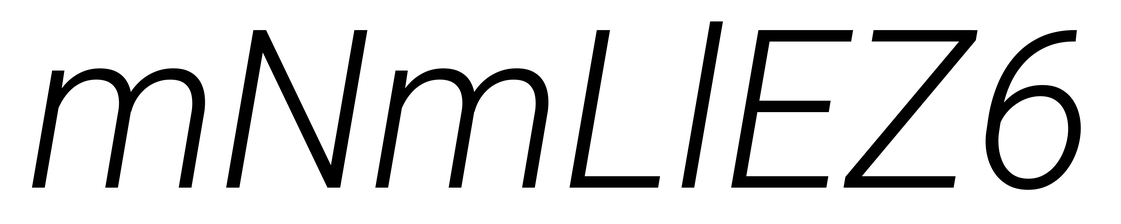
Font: Roboto-Italic_Light_Italic